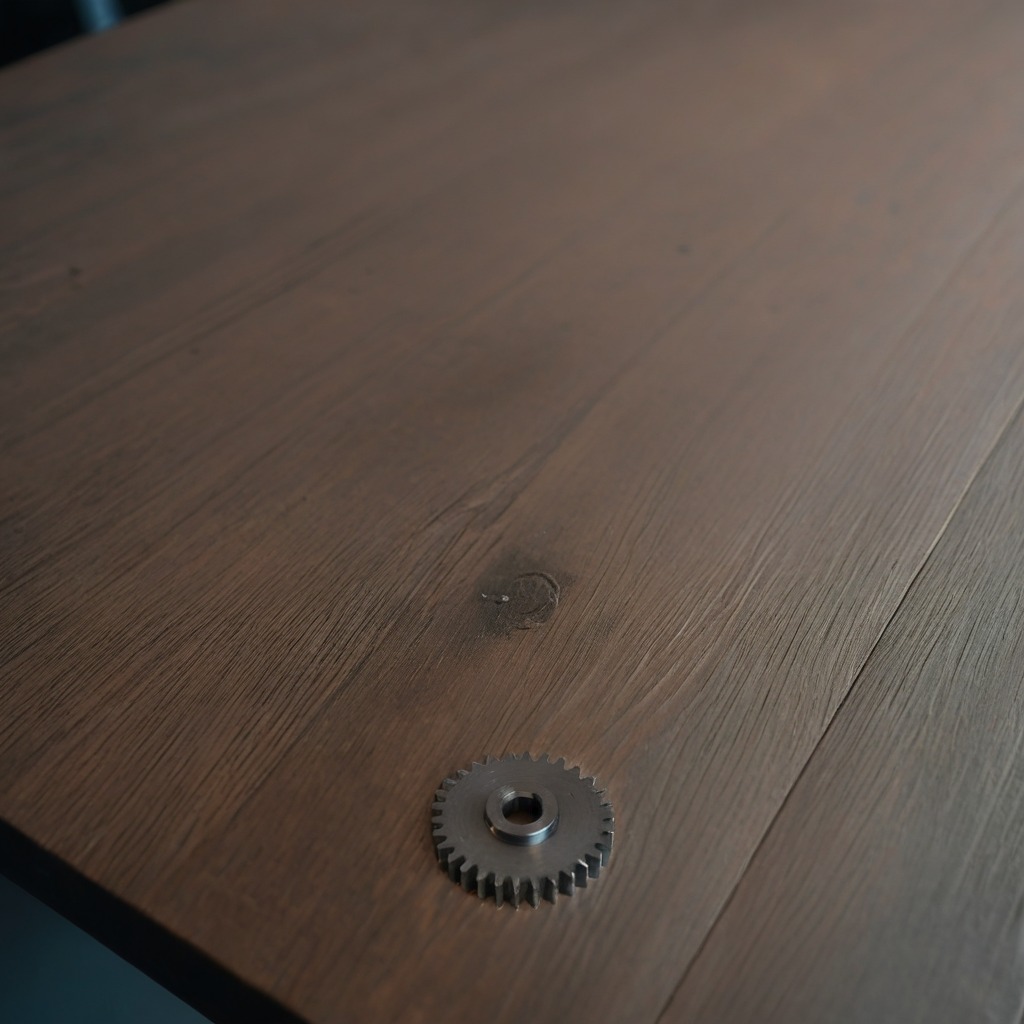
A steel gear with teeth is lying on the table.